Field crop: maize
Growth stage: 2
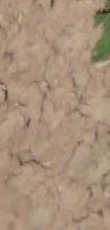
Species: maize